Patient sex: M
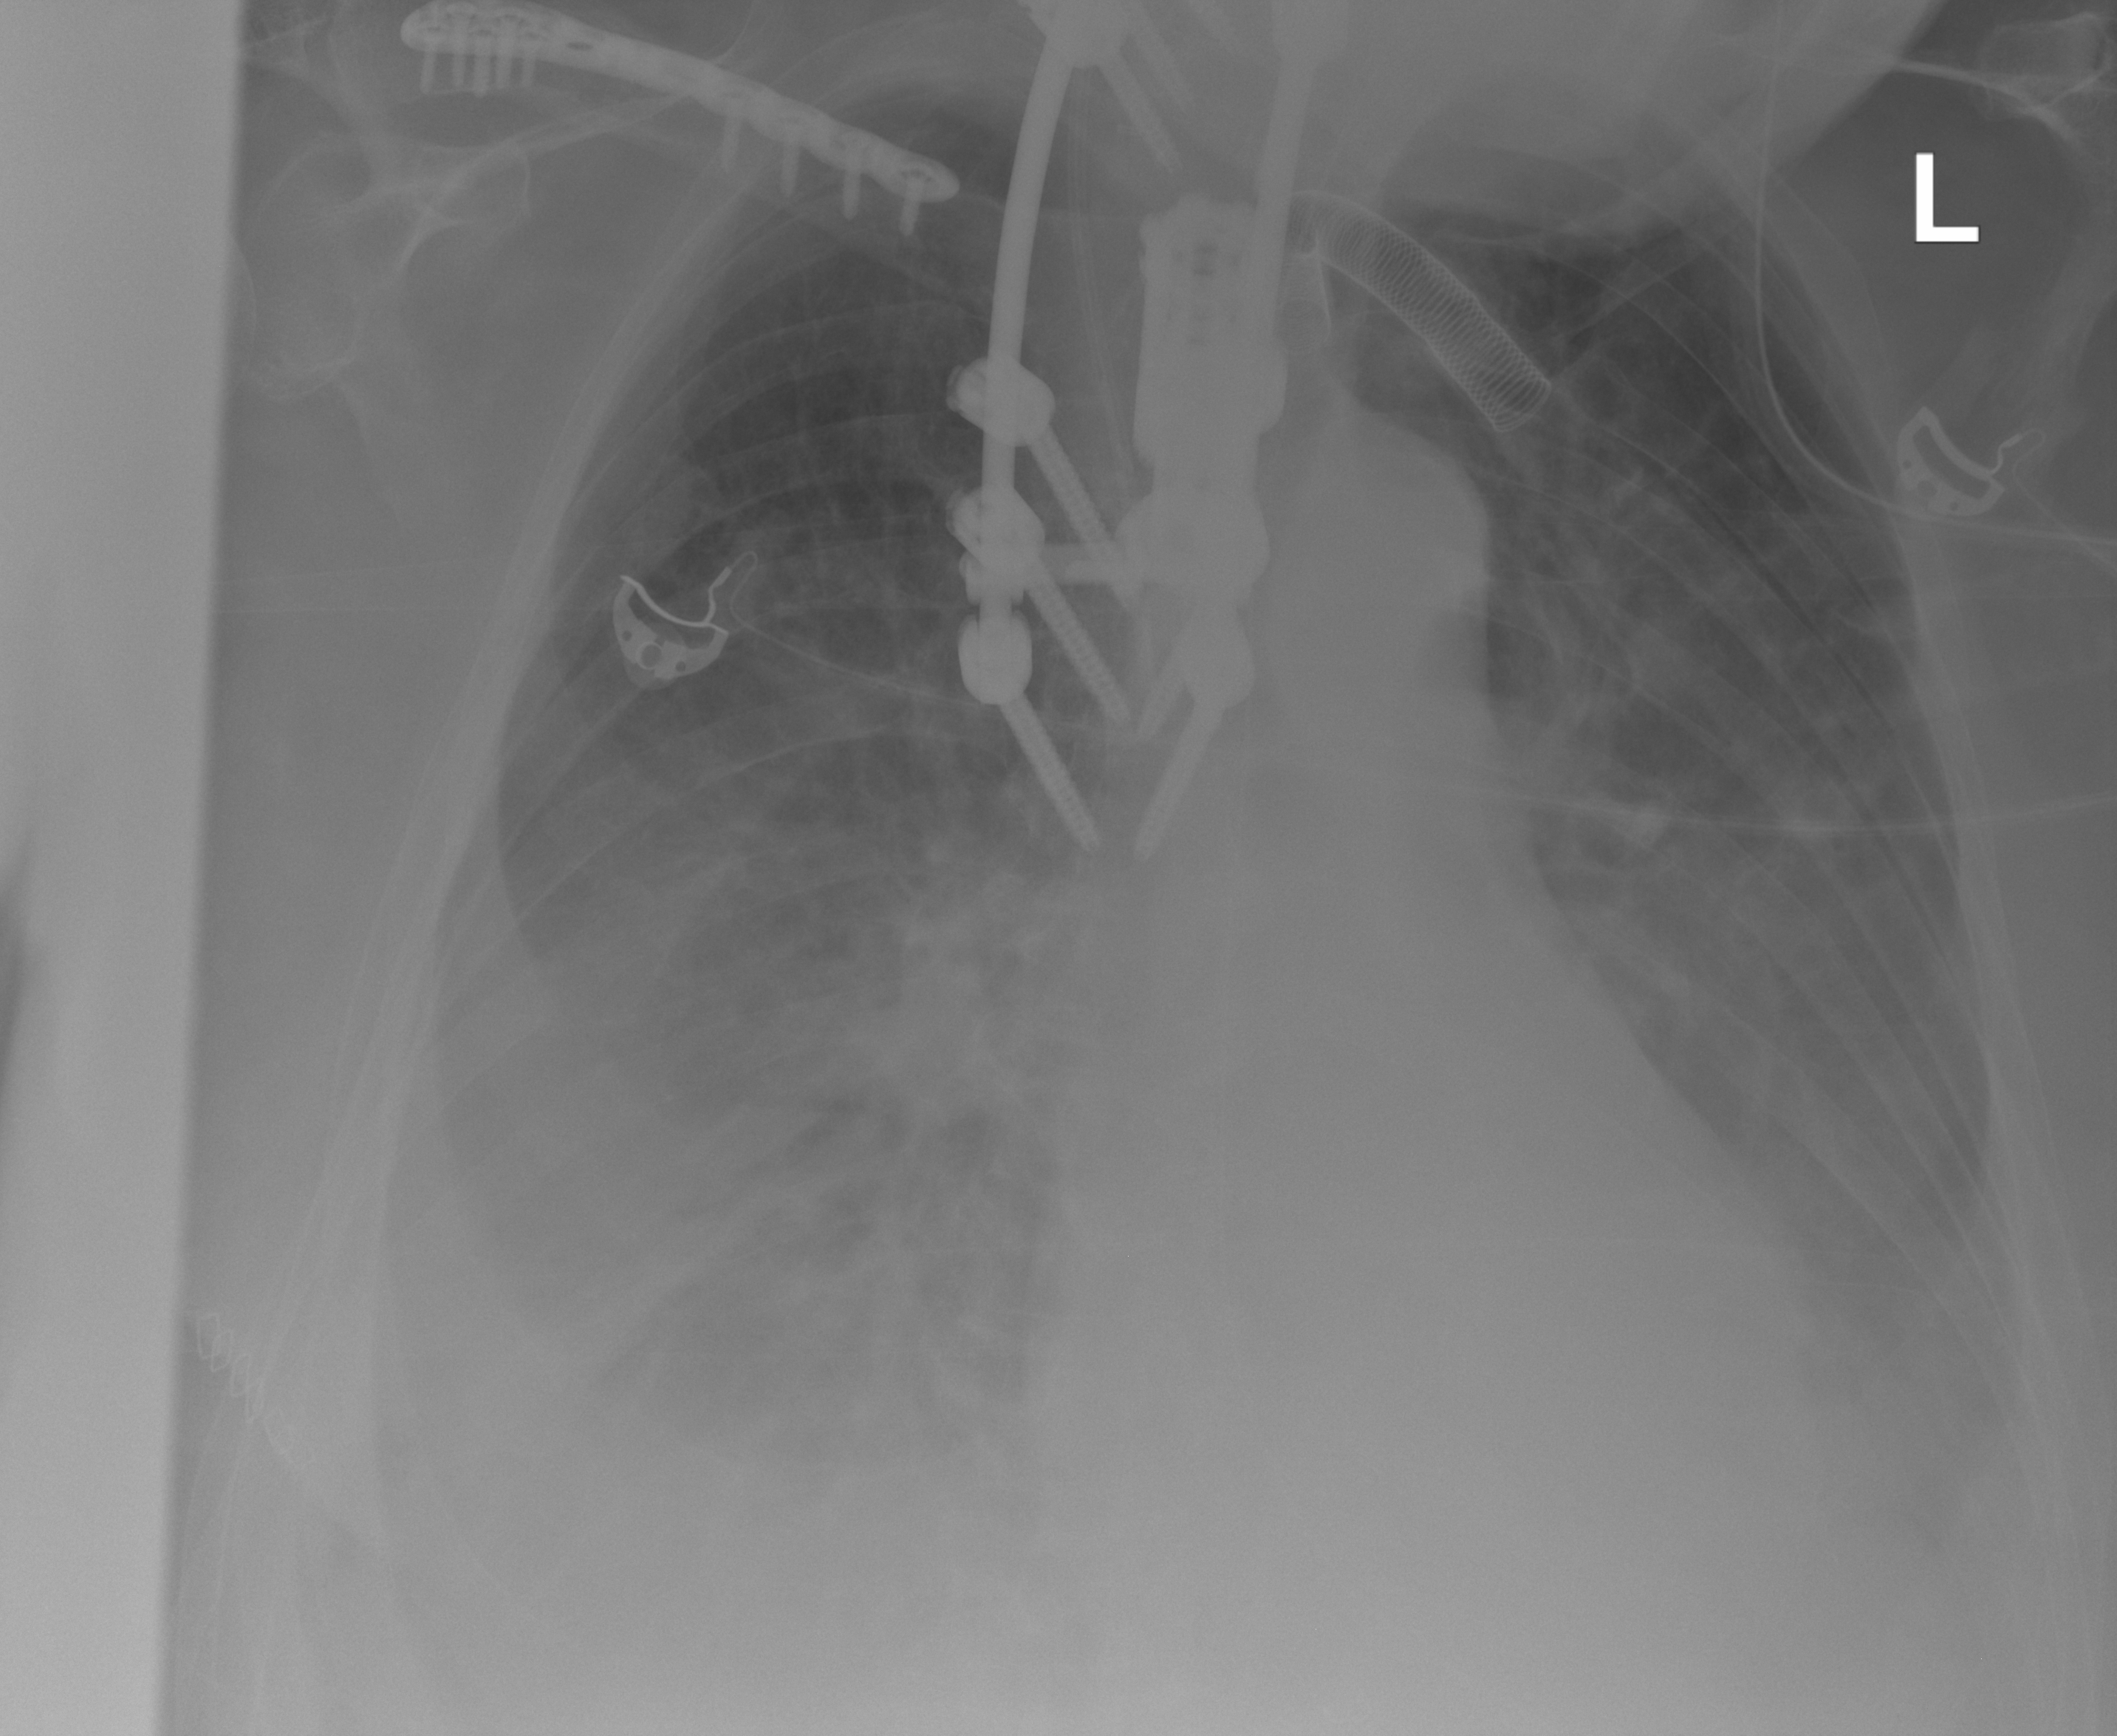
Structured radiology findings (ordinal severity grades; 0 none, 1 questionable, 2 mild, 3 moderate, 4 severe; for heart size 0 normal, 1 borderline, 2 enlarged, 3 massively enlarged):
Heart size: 0
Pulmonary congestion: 2
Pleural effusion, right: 3
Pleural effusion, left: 2
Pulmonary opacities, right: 2
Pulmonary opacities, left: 2
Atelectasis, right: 2
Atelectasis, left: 2